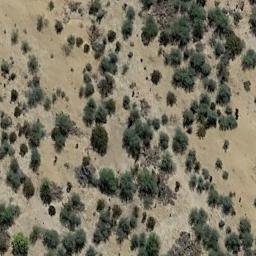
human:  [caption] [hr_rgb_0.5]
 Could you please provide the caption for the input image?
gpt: There is a winding path in the jungle .

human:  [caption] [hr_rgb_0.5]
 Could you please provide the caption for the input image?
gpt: Some chaparrals of different kinds and sizes grow in the desert .

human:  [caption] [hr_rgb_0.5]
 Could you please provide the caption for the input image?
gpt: There are many bushes make up the chaparral on the desert .

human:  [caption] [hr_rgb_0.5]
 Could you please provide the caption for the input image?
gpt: Chaparral is densely distributed on the sand .

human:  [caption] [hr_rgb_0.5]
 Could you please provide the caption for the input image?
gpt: The chaparral is dense and even .